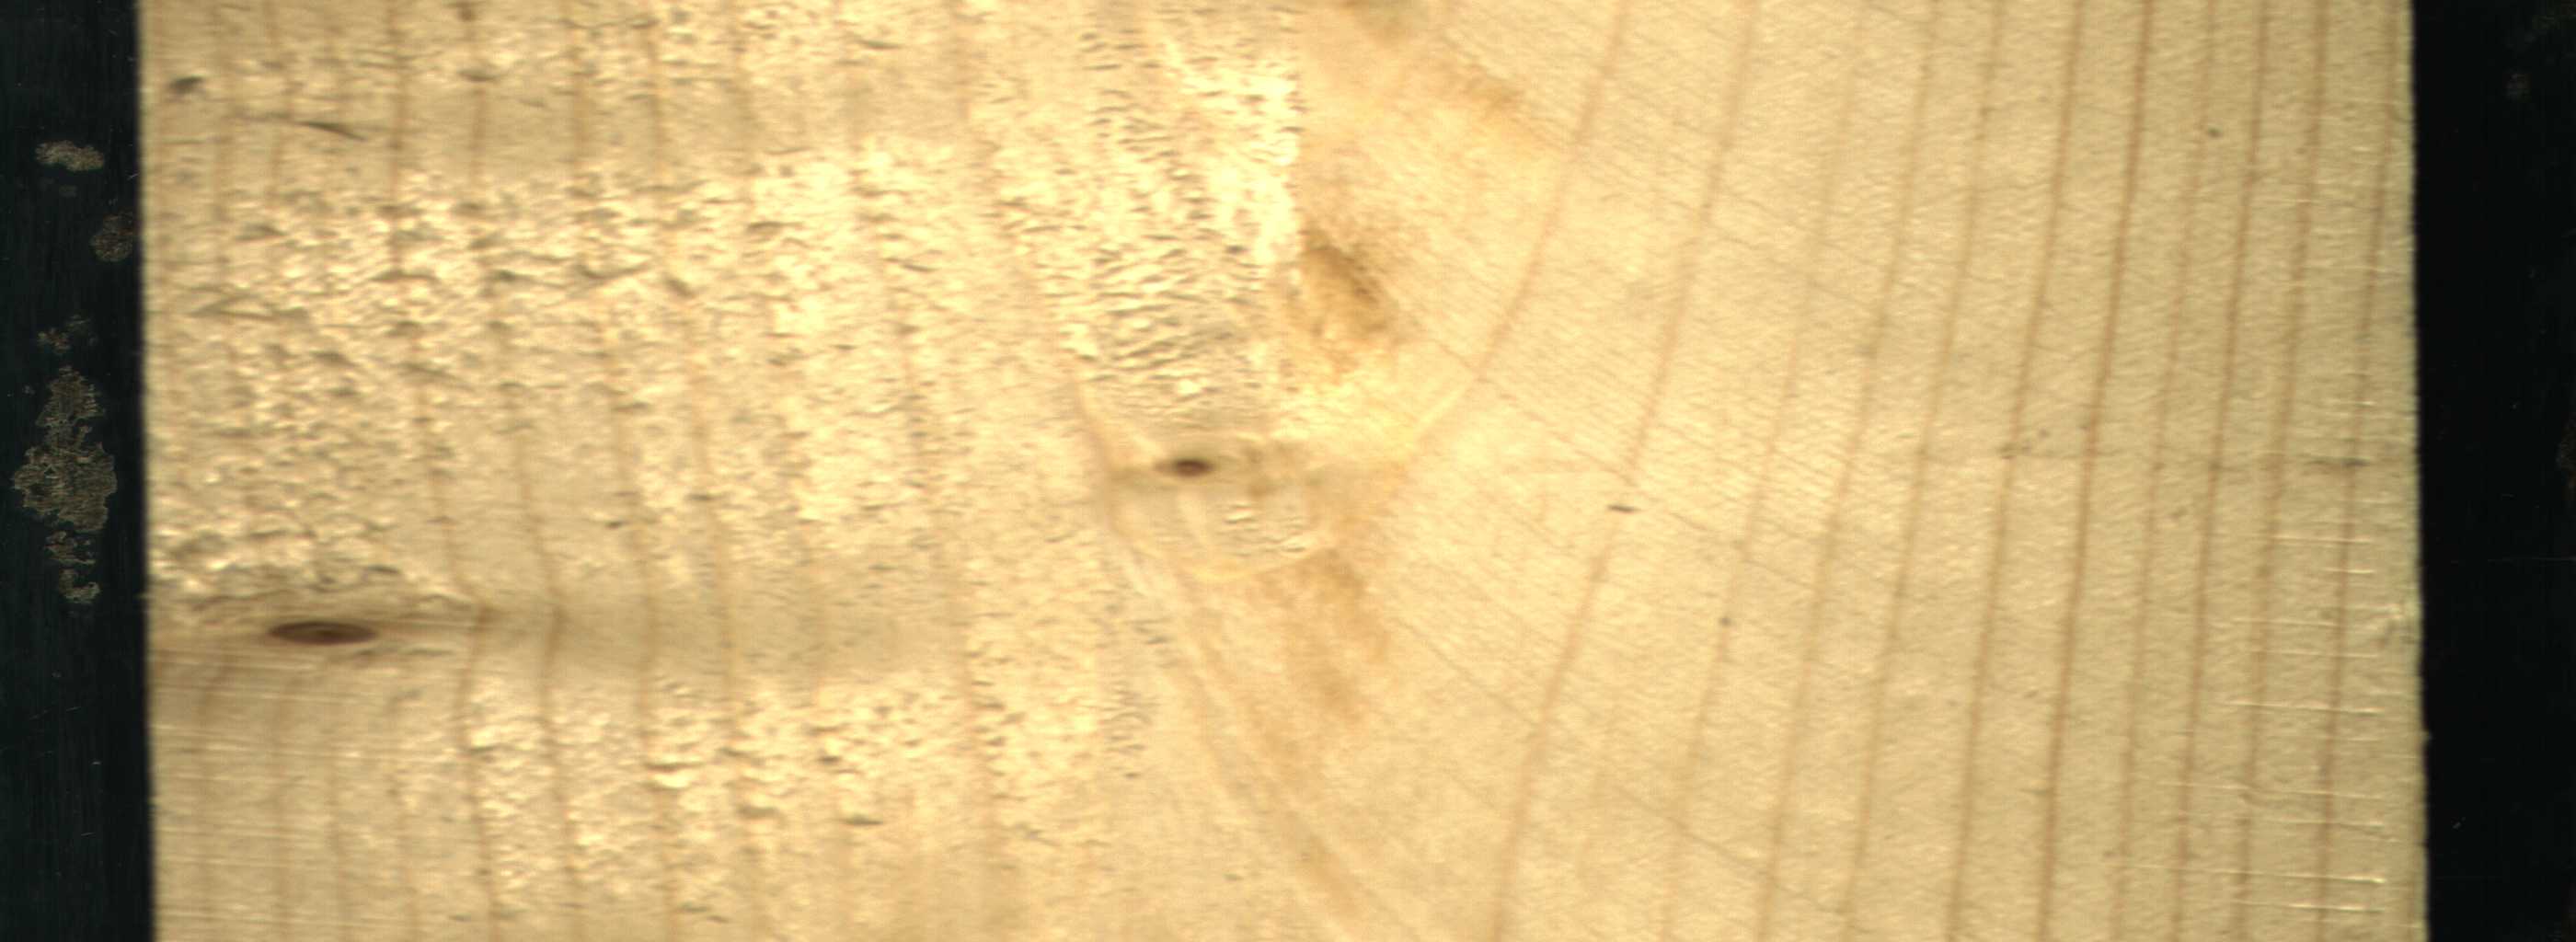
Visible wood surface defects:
Live_Knot
Live_Knot